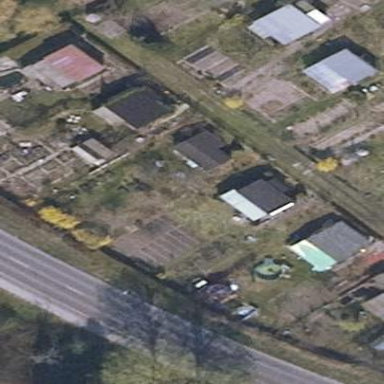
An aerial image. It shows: Plot within allotments.